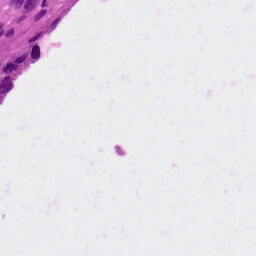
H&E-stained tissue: Skin